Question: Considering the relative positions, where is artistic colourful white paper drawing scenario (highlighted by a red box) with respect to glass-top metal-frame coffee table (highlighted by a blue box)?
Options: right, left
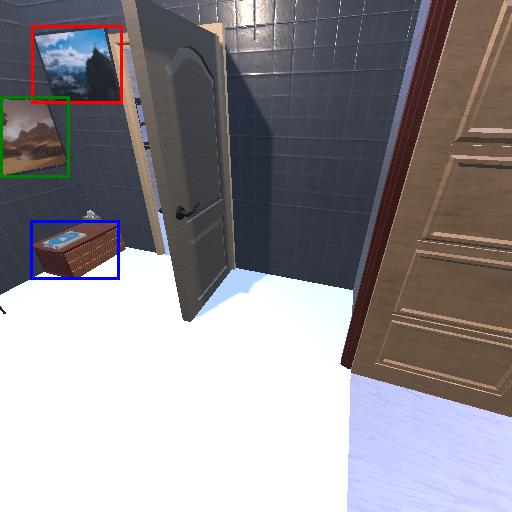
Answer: right